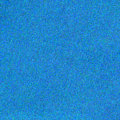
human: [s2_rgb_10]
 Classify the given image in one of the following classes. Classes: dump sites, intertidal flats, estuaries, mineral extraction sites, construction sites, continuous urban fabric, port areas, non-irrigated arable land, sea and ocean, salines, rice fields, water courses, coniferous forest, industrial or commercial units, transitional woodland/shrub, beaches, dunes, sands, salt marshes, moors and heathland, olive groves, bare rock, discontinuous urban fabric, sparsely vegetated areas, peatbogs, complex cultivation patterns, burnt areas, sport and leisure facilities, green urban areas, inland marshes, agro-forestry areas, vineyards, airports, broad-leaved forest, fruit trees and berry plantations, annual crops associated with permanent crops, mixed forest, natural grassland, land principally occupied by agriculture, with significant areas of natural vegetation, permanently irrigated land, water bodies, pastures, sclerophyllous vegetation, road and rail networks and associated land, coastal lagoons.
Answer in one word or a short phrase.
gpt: sea and ocean